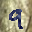
Label: 9